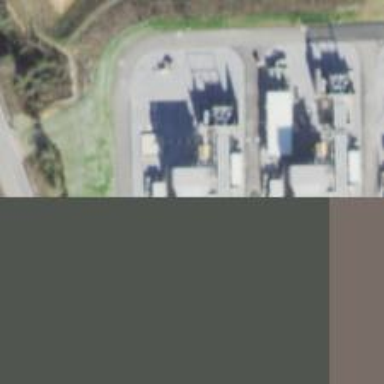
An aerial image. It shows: Gas turbine power generator.